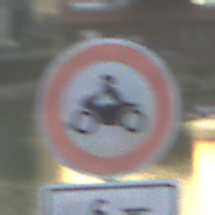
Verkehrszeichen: VerbotKraftraeder
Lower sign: EinspurigeFahrzeugeFrei2
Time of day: SunriseSunset
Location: Outdoor (Urban)
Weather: PartlyCloudy
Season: NotSpecified
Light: Natural